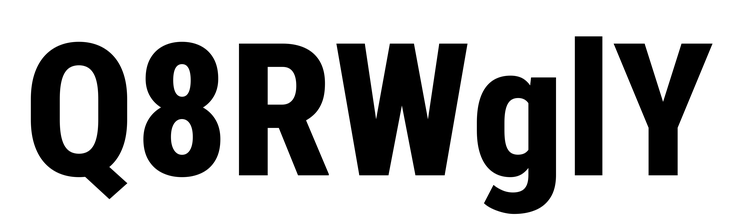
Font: Roboto_Condensed_ExtraBold